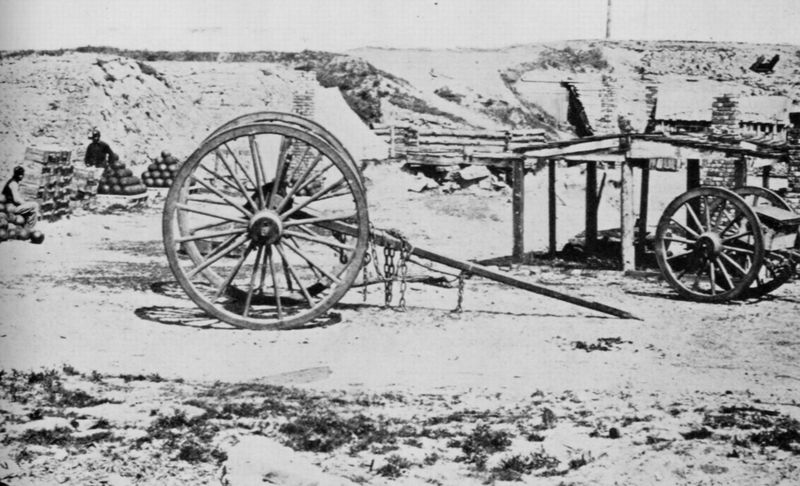
Titel: Inneres des 2. Fort Sedgewick
Künstler: Mathew B. Brady
Schlagwörter: mann, schatten, weiß, frauen, landschaft, menschen, sand, sitzen, grau, holz, licht, männer, schwarz, haus, obst, wiese, zaun, steine, einsamkeit, erde, feld, einsam, sonne, boden, händler, arbeit, karren, räder, acker, feldarbeit, heiß, hitze, kette, wüste, pause, rast, kutsche, platz, speichen, grube, rad, wagen, krieg, soldaten, foto, fotografie, photographie, eisen, kanone, ruine, flug, haufen, schwarz-weiß, militär, ketten, soldat, deichsel, kugel, kugeln, ruinen, photo, landwirtschaft, graben, achse, artillerie, geschütz, kanonen, stellung, kreig, gespann, pflug, munition, ägypten, lager, aufbau, erdhügel, wall, archäologie, ausgrabung, bürgerkrieg, trist, schützen, bildmitte, amerikanisch, s/w, kanonenkugeln, camp, radwaagen, schützengraben, haubitze, herüste, lafette, verteidigungsanlage, für pferd, granaten